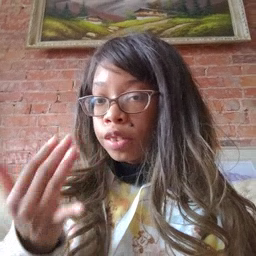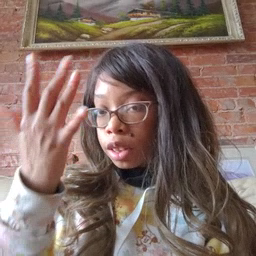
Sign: fireman